Interaction volume radius: 10 \u00c5
Interaction volume height: 25 \u00c5
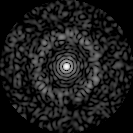
Disorder parameter: 0.8172